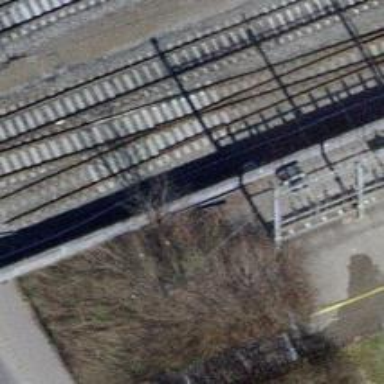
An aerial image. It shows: Bridge carrying single electrified rail track with contact lines. This is spur service line.